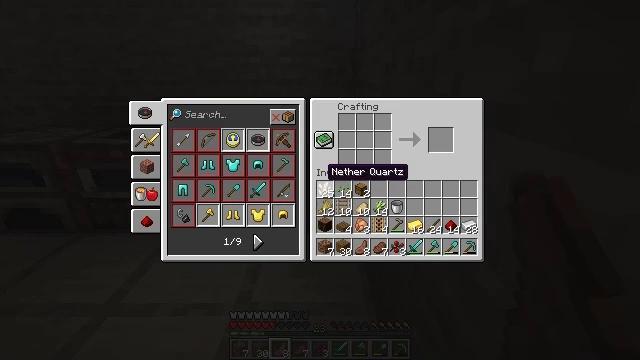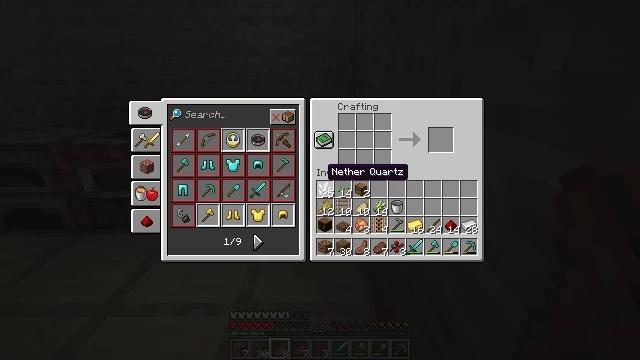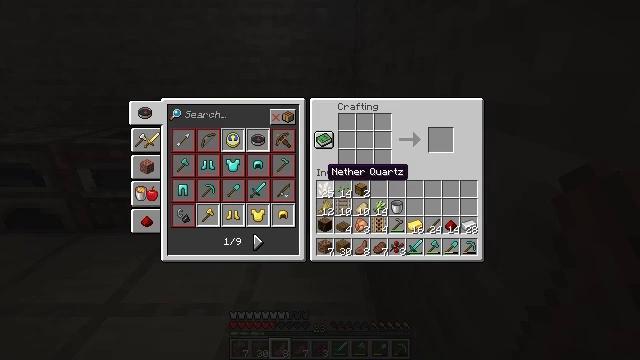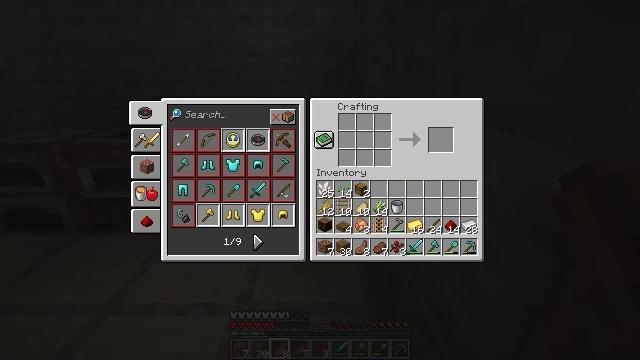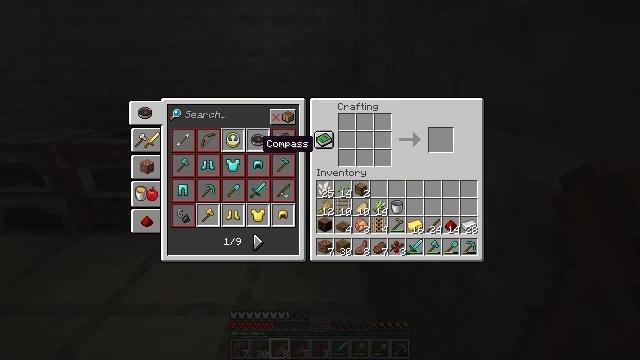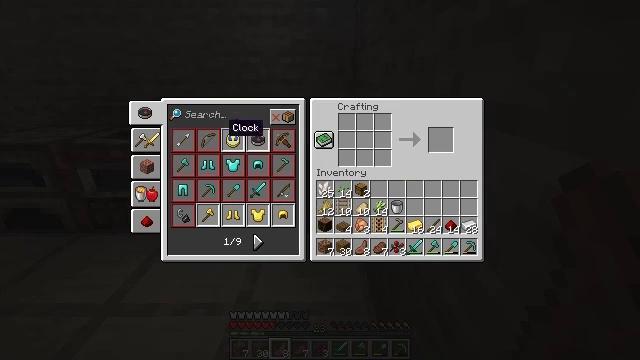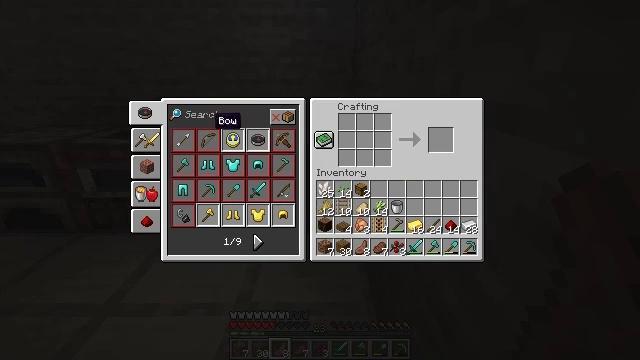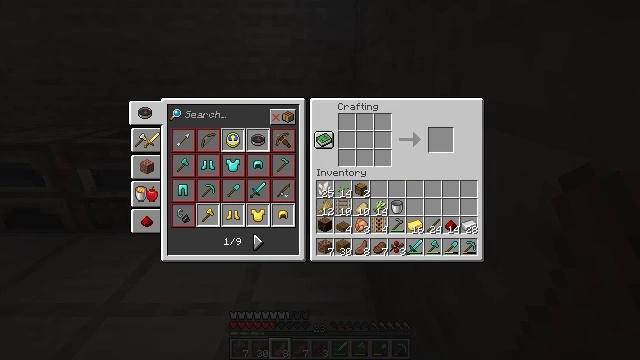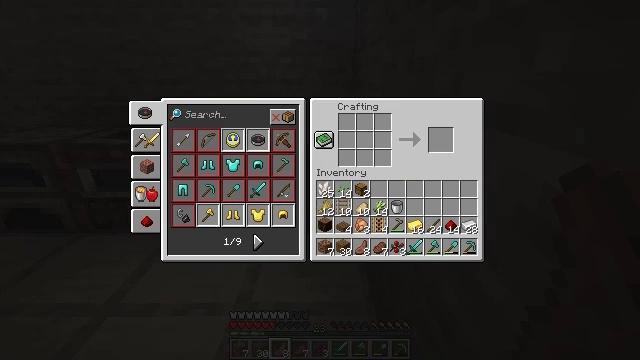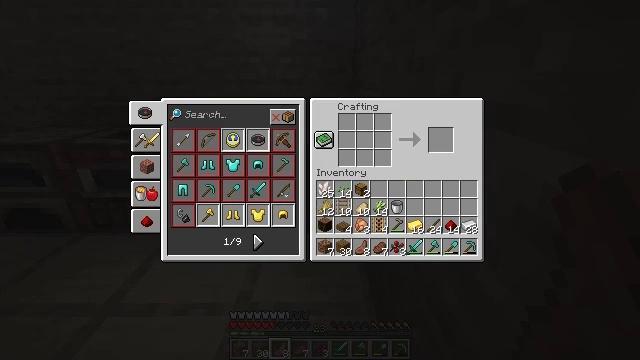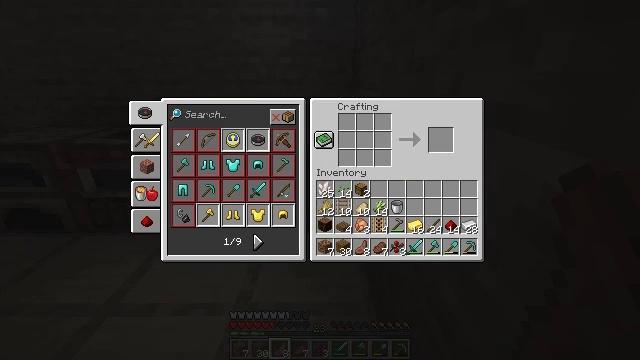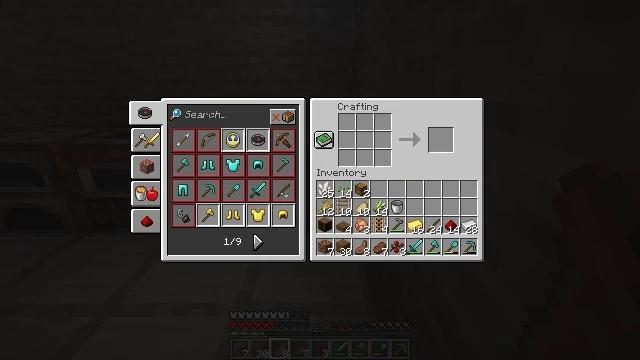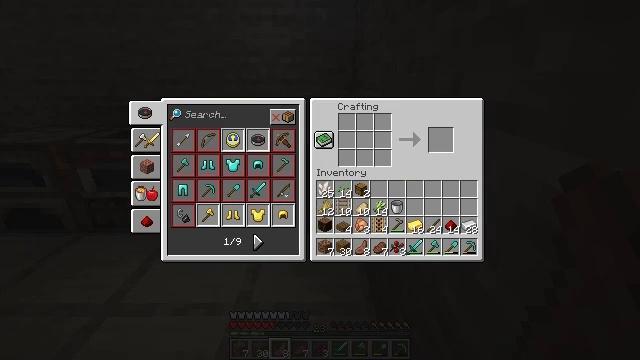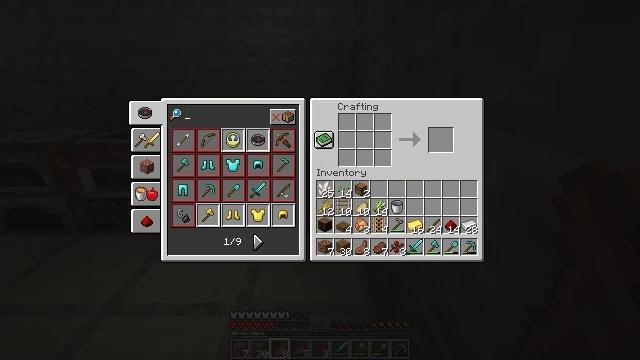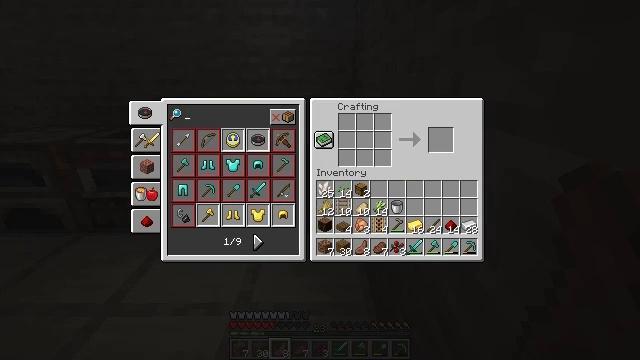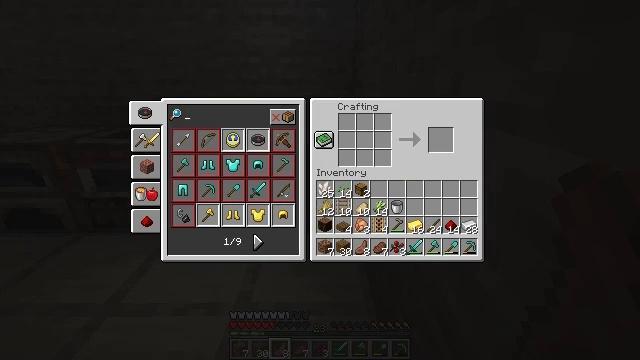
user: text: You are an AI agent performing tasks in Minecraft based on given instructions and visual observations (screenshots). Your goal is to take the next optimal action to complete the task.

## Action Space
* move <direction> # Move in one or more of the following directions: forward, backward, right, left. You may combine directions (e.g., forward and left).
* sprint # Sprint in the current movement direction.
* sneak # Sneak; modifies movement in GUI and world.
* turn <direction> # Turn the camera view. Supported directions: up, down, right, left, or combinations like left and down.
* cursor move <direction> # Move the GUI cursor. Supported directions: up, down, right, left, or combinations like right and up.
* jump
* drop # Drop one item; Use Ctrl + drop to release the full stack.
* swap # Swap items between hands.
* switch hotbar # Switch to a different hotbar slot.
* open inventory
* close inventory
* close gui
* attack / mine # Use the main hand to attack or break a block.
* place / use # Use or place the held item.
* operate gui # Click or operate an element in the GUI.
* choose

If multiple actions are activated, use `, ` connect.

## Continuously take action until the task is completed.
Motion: motion action
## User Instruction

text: Craft a piston.
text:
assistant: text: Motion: no_op
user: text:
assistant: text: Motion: no_op
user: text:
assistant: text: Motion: turn left
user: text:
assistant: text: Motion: turn left and up
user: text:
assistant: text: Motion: turn left and up
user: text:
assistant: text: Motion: turn left and up
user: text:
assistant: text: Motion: no_op
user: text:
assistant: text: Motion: no_op
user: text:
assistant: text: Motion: no_op
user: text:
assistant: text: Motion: no_op
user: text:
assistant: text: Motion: no_op
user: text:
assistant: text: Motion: no_op
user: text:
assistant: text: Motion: attack / mine
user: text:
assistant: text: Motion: attack / mine
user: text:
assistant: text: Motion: attack / mine
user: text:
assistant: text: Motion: no_op
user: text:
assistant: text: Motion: no_op
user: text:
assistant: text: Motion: no_op
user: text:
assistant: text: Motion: no_op
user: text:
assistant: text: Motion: no_op
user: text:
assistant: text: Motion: no_op
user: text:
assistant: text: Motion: no_op
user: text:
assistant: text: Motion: no_op
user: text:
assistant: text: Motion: no_op
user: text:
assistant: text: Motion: no_op
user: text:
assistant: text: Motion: no_op
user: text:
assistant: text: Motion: no_op
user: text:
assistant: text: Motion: no_op
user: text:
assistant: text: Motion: no_op
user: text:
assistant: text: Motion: no_op